Question: I am new to Qt and I tried looking for examples online and the documentations but couldn't find something. I want something like this:

I tried it using a QLinearGradient but it isn't quite what I want. I want solid colors.
Here's what I've tried:
'''
void drawBackground ( QPainter * painter, const QStyleOptionViewItem & option, const QModelIndex & index ) const {
QLinearGradient linearGrad(QPointF(option.rect.x(), 0), QPointF(option.rect.x() + option.rect.width(), 0));
int total = index.data(StatisticsModel::TotalCount).toInt();
linearGrad.setColorAt(0.0, QColor(255, 255, 255, 0));
int sum = 0;
for (int i = 7; i >= 1; i--) {
int count = index.data(StatisticsModel::Grade0 + i).toInt();
if (count) {
sum += count;
linearGrad.setColorAt(1.0-((double)(total-sum))/total, Prefs::gradeColor(i));
}
}
QRect rect(option.rect);
rect.adjust(1, 1, -1, -1);
QPainterPath path;
path.addRoundedRect( rect, 2.0, 2.0 );
painter->setBrush(QBrush(linearGrad));
painter->drawPath(path);
}
'''
Any help would be appreciated.
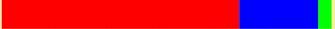
Answer: Well the best way to color rounded rectangle like this I guess would be to create 'QPainterPath' for it then construct normal rectangles which should be of specified color intersect them with initial rounded rectangle 'QPainterPath' using function 'QPainterPath::intersected' and draw them, selecting corresponding solid color brush and using function 'drawPath'